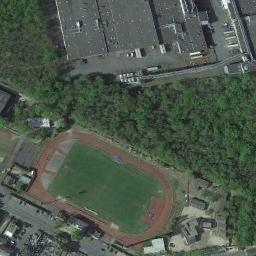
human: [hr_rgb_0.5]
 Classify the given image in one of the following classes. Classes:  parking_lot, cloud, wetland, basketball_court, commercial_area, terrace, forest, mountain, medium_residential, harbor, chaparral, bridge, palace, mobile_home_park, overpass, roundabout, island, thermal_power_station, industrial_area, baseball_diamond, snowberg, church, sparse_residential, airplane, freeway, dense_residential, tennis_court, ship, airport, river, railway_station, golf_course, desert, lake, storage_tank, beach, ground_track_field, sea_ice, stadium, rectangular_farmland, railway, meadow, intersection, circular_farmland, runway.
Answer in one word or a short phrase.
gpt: ground_track_field